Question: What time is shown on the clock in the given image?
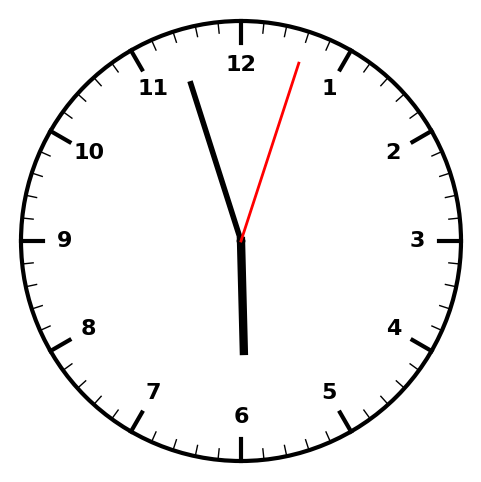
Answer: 05:57:03